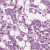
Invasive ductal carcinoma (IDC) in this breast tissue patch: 1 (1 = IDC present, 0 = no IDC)